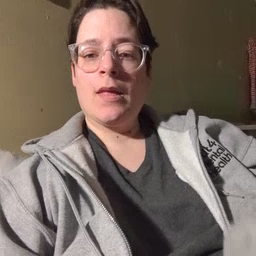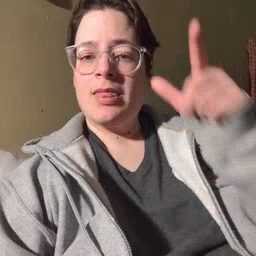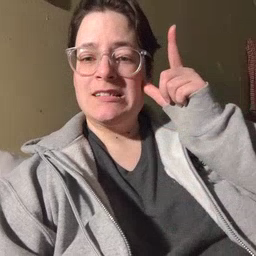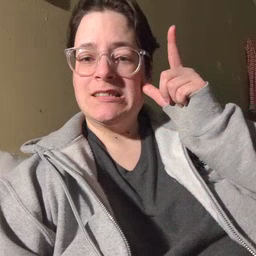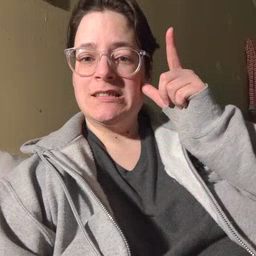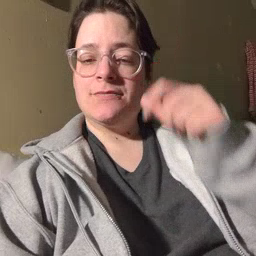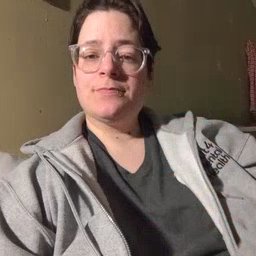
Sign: listen